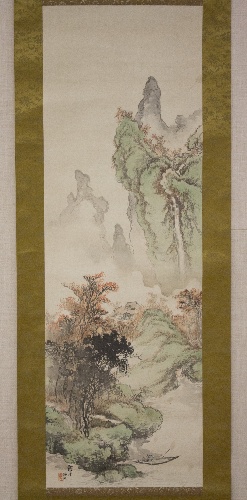
Artist: Kakuho
Date: late 19th–early 20th century
Object type: Painting
Classification: Paintings
Medium: Hanging scroll; ink and color on silk
Culture: Japan
Period: Meiji period (1868–1912)
Dimensions: Image: 49 1/4 × 16 3/16 in. (125.1 × 41.1 cm)
Overall with mounting: 73 1/4 × 21 7/8 in. (186.1 × 55.6 cm)
Overall with knobs: 73 1/4 × 24 in. (186.1 × 61 cm)
Department: Asian Art
Credit line: Gift of Minoru Okada, 1918
Accession year: 1918
Repository: Metropolitan Museum of Art, New York, NY